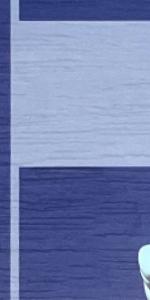
Label: Empty